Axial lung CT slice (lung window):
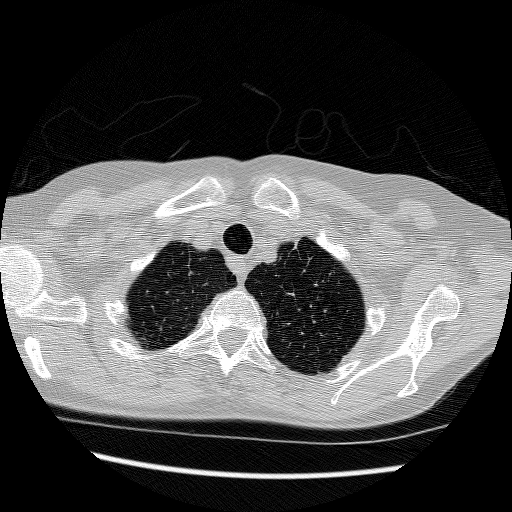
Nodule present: no